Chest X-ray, AP view. Patient: 45 years old, sex M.
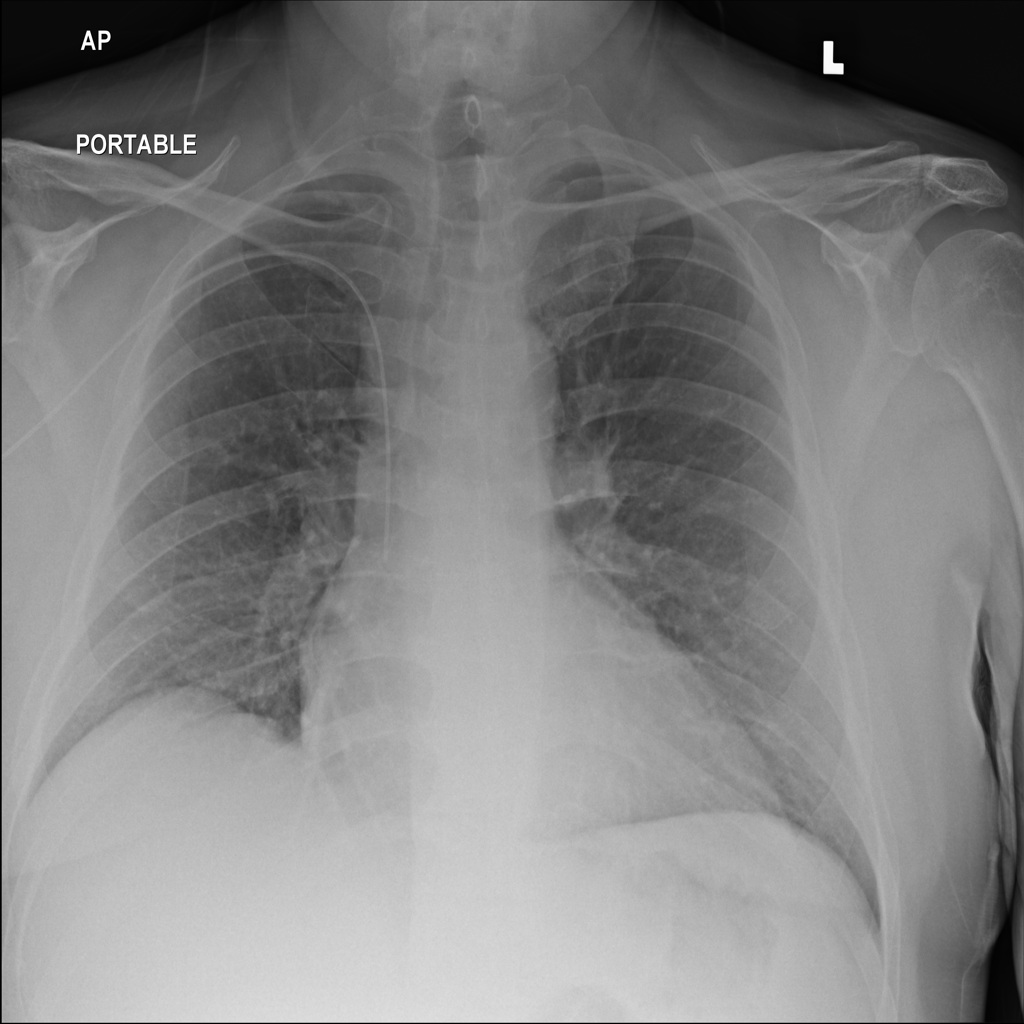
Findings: No Finding